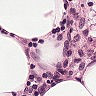
Metastatic tissue present: no